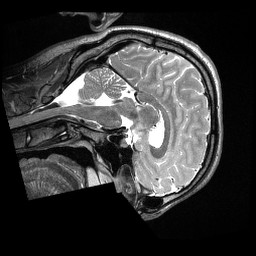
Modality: T2w
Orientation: sagittal
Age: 22
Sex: male